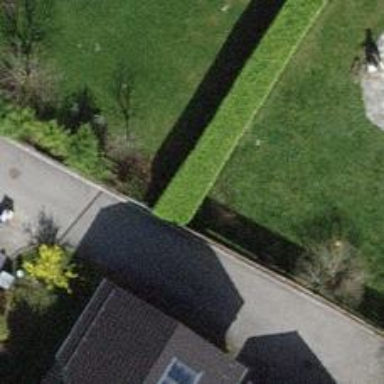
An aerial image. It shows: Hedge barrier.